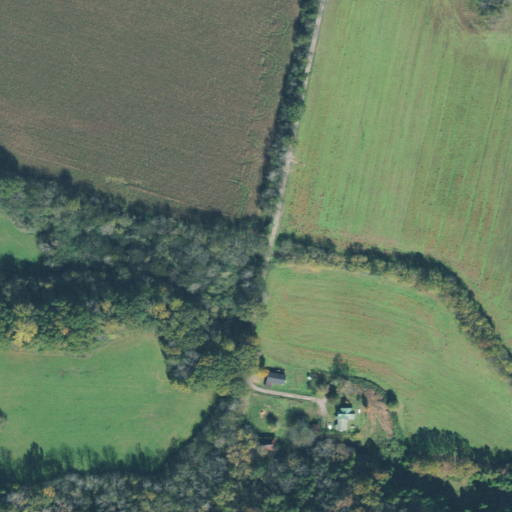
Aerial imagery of valley in Tennessee named Tate Cove containing cultivated crops, pasture, mixed forest, open development, deciduous forest, grassland, low intensity development, and evergreen forest